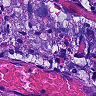
Metastatic tissue present: no